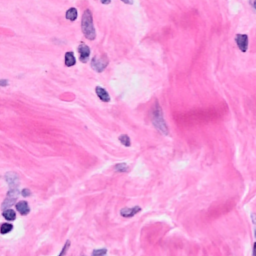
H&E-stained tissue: Breast